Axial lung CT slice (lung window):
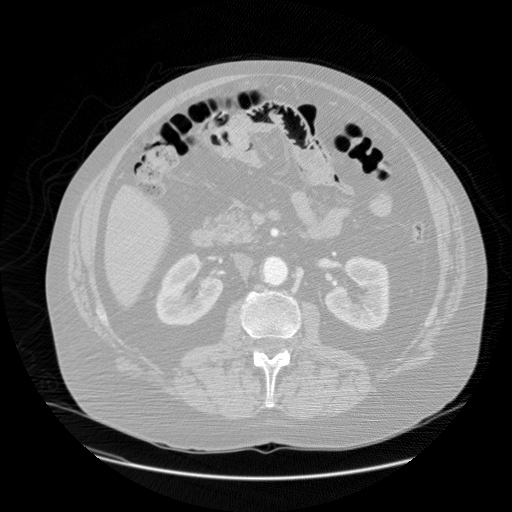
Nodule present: no